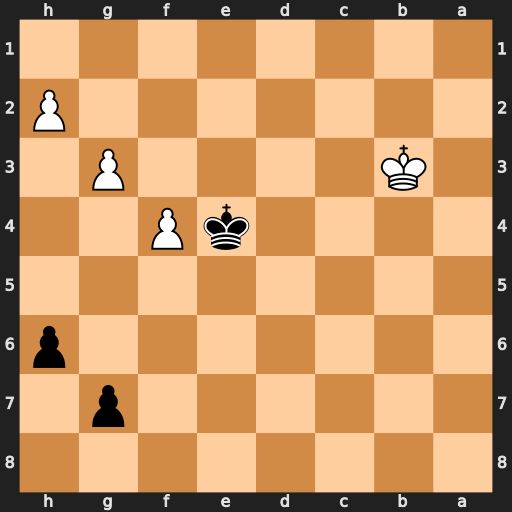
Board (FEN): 8/6p1/7p/8/4kP2/1K4P1/7P/8
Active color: b
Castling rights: -
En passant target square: -
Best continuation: Kf3 Kc4 Kg2 Kd3 Kxh2